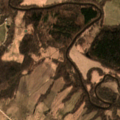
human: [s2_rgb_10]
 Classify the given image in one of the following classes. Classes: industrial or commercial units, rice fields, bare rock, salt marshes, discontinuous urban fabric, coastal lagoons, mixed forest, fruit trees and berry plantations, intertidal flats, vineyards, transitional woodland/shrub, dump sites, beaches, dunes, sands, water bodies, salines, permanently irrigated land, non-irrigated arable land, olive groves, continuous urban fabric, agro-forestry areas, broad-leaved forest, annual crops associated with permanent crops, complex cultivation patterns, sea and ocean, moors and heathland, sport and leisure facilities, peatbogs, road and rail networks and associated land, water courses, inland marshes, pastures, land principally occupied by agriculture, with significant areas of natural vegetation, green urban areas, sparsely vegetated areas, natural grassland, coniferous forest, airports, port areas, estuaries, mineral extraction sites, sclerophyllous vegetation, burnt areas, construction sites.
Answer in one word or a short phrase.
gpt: non-irrigated arable land, pastures, land principally occupied by agriculture, with significant areas of natural vegetation, broad-leaved forest, mixed forest